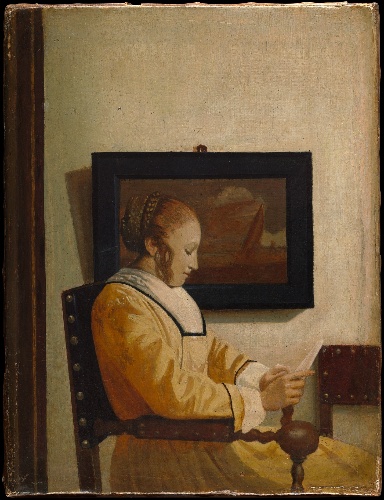
Title: A Young Woman Reading
Artist: Johannes Vermeer
Artist bio: ca. 1925–27
Object type: Painting
Classification: Paintings
Medium: Oil on canvas
Dimensions: 7 3/4 x 5 3/4 in. (19.7 x 14.6 cm)
Department: European Paintings
Credit line: The Jules Bache Collection, 1949
Accession year: 1949
Repository: Metropolitan Museum of Art, New York, NY
Tags: Profiles|Women|Reading